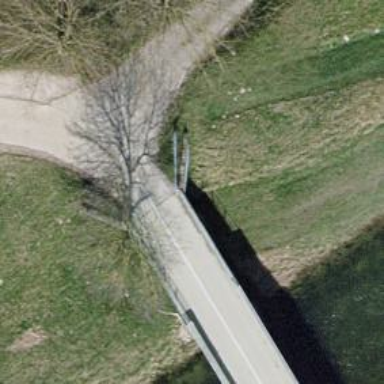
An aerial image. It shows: Service road on bridge with top-grade agricultural tracktype.